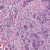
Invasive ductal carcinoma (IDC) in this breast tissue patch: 1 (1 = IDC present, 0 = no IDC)